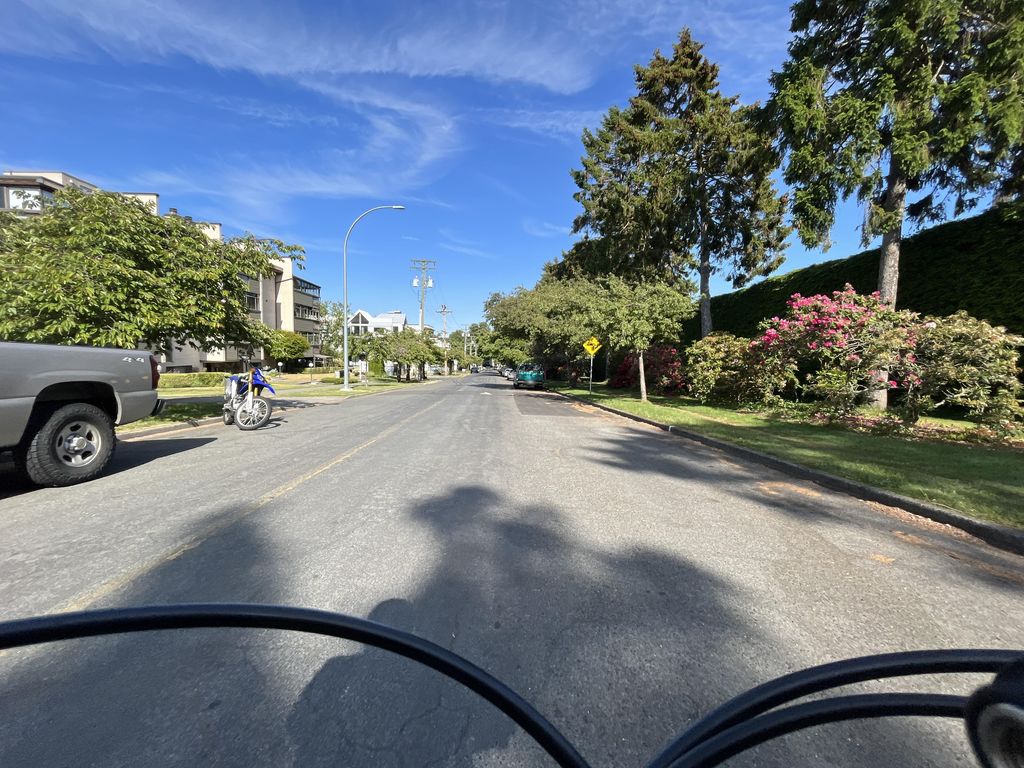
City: victoria